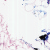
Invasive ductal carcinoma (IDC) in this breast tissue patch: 0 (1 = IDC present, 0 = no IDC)